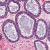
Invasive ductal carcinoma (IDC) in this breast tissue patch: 0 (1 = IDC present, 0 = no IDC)